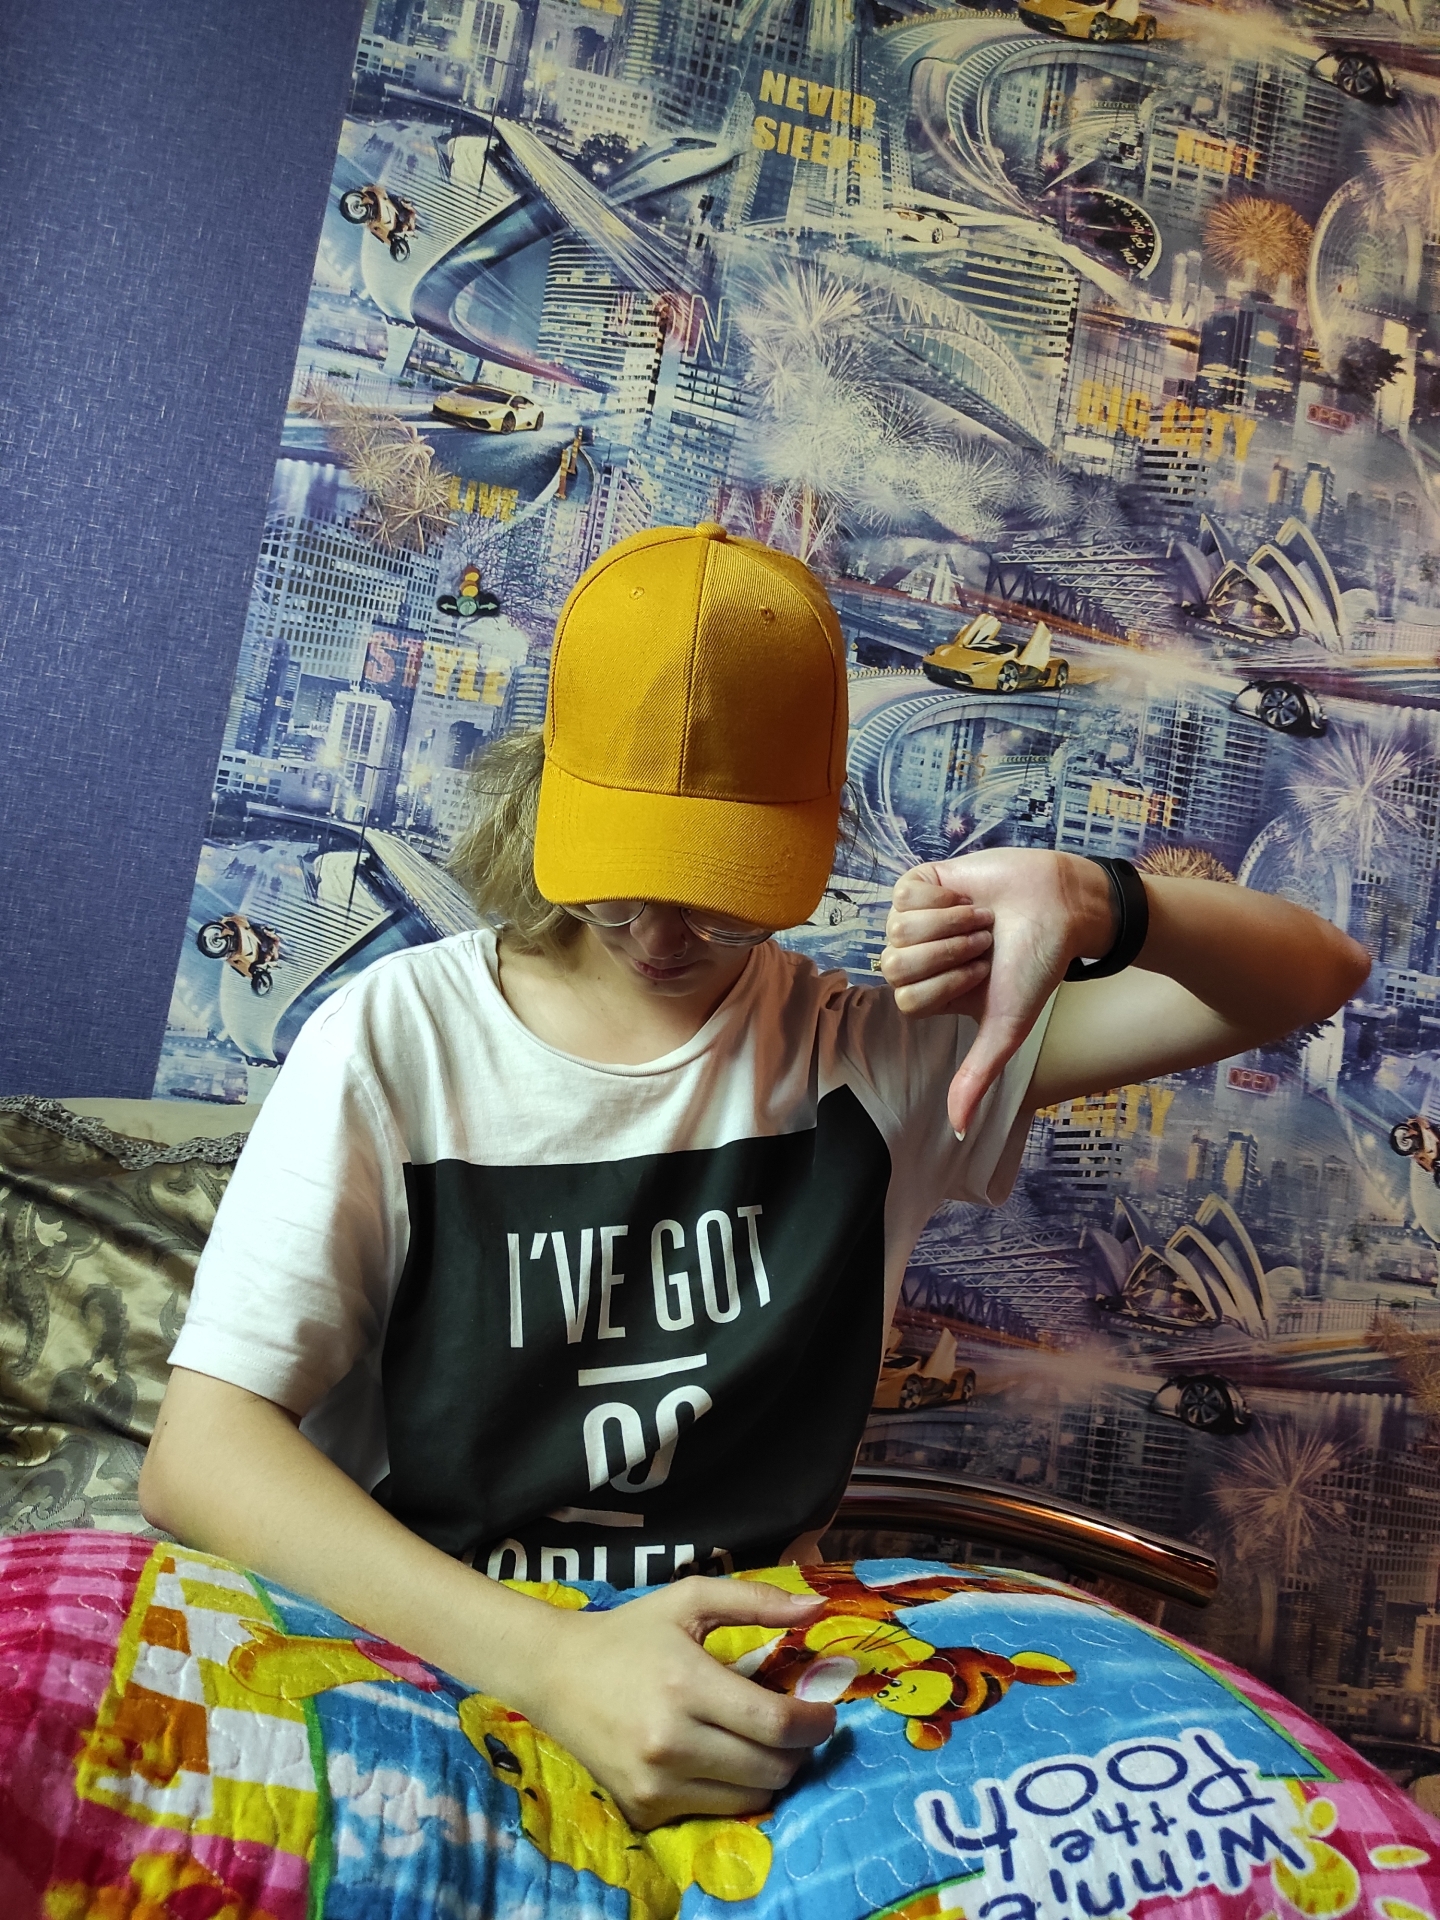
Label: clear